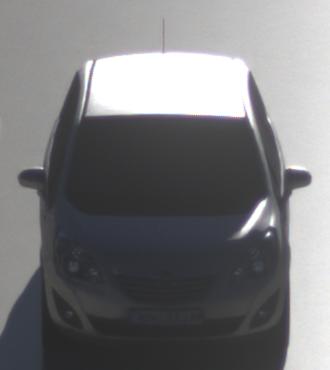
Make: Opel
Model: Meriva 1.4
Detailed model: Meriva (B)
Model produced from: 2010/05
Model produced until: 2013/11
Doors: 5
Color: white
Road condition: wet road
Daytime: sunrise or sunset
Contrast: medium contrast